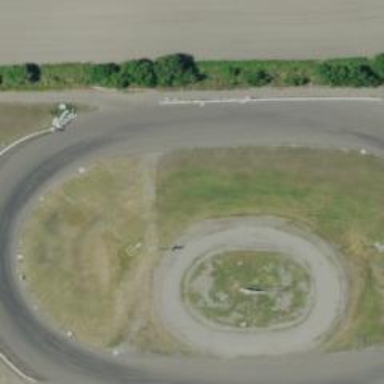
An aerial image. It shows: Raceway for motor sports.